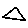
Label: triangle